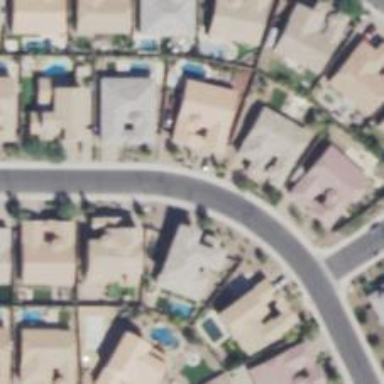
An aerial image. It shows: Residential road.